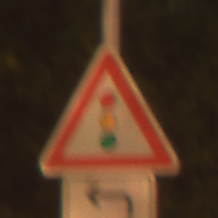
Verkehrszeichen: Lichtzeichenanlage
Zusatzzeichen unten: RichtungsangabeDurchPfeile2
Umgebung: Outdoor, Urban
Tageszeit: Night
Wetter: Clear
Licht: Artificial
Jahreszeit: NotSpecified
Kontrast: HighContrast